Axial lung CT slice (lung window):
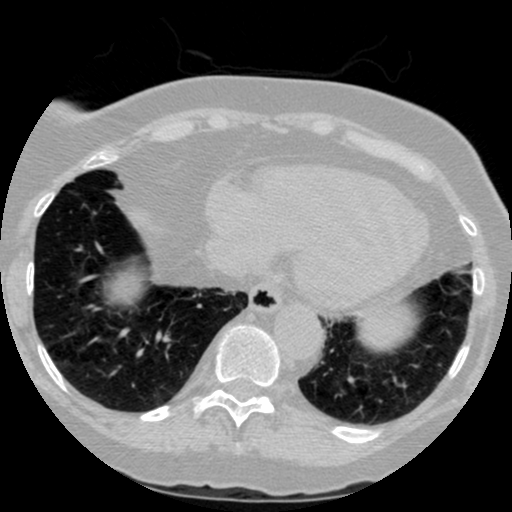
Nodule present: no